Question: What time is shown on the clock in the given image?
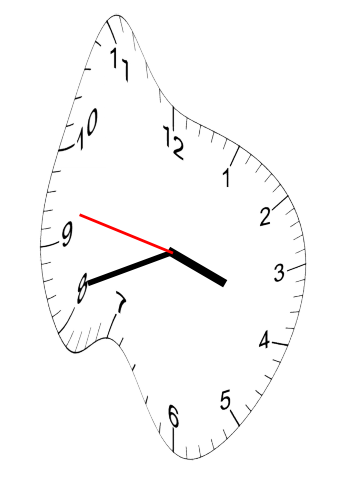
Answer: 03:41:47